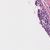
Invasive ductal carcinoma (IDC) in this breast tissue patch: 0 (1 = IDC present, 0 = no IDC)